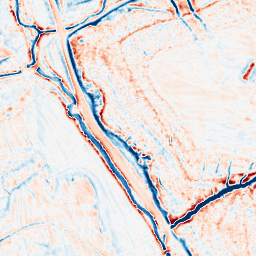
Category: multiscale
Decomposition family: dog_multiscale
Decomposition parameters: sigma_ratio: 1.4
n_scales: 5
base_sigma: 0.5
Upsampling method: lanczos
Upsampling parameters: scale: 8
Upsampling scale: 8